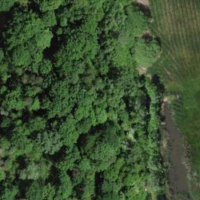
EUNIS habitat code: 44
Species observed at this site:
Jynx torquilla
Cuculus canorus